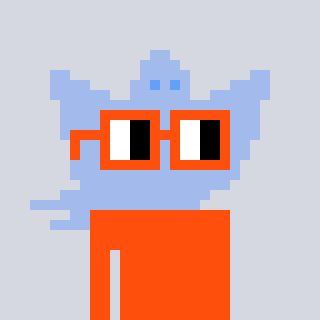
a pixel art character with square orange glasses, a ghost-B-shaped head and a orange-colored body on a cool background